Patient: sex F, age 60
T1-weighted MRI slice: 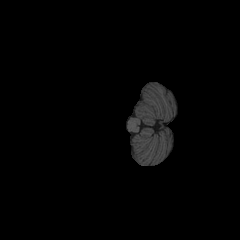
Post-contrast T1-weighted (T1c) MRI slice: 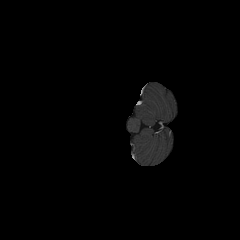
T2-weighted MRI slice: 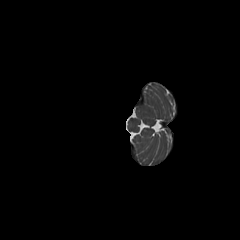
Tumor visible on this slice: no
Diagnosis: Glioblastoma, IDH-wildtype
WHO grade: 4